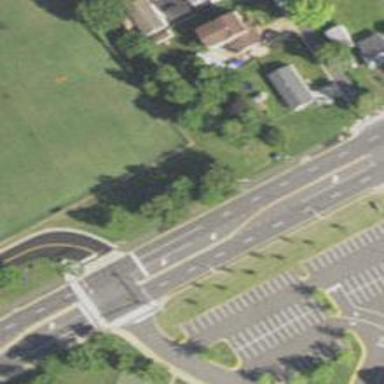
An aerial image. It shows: Secondary road with separate asphalt sidewalk.